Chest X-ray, PA view. Patient: 70 years old, sex M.
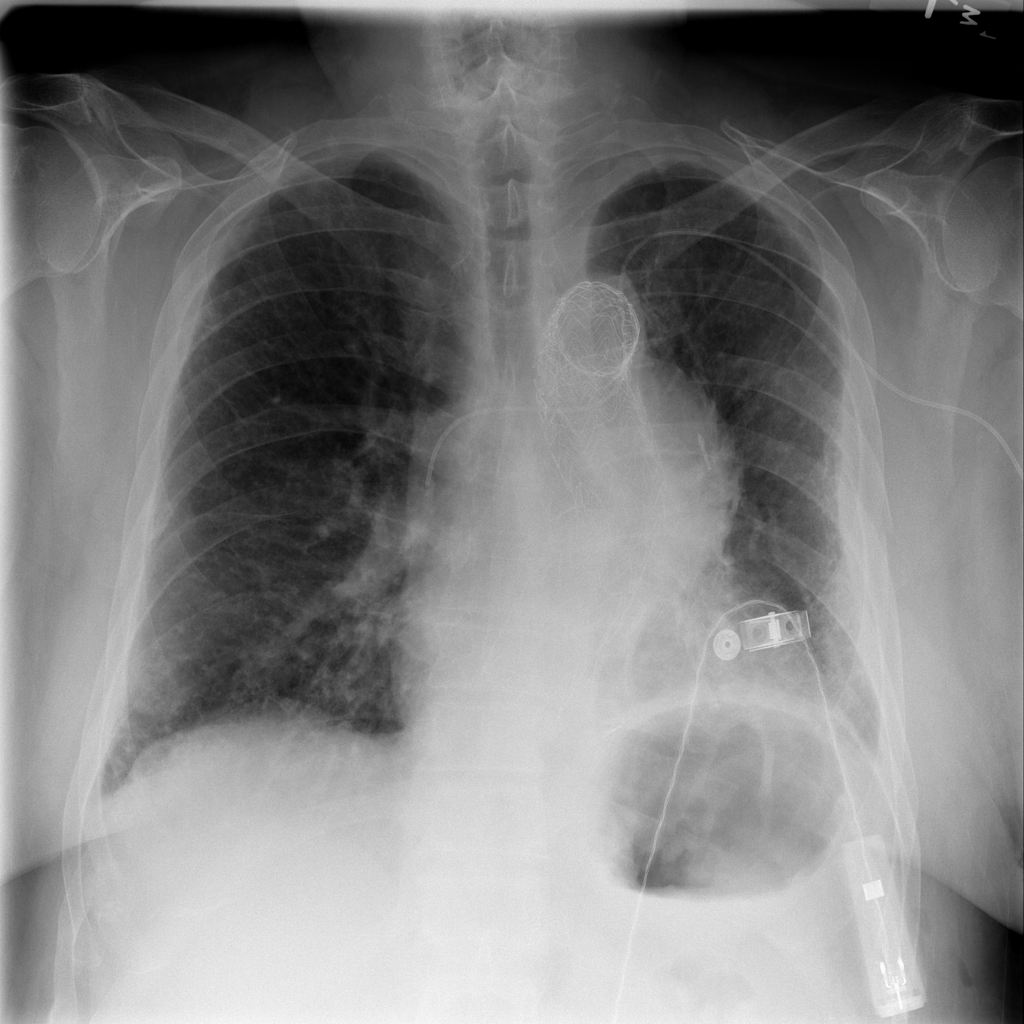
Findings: Pleural_Thickening